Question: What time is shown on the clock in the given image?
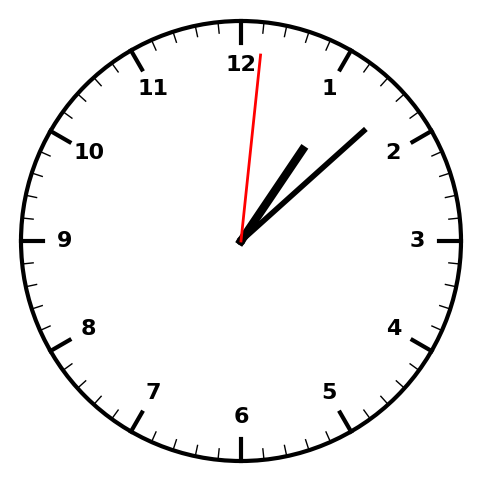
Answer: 01:08:01